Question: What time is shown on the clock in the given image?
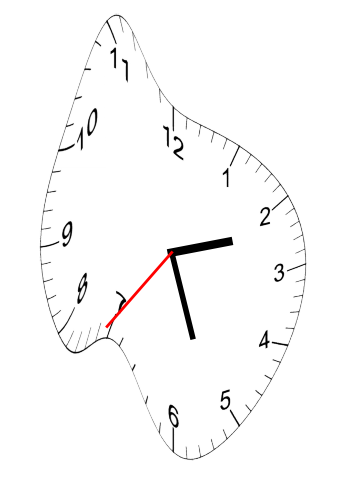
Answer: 02:26:36